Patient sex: M
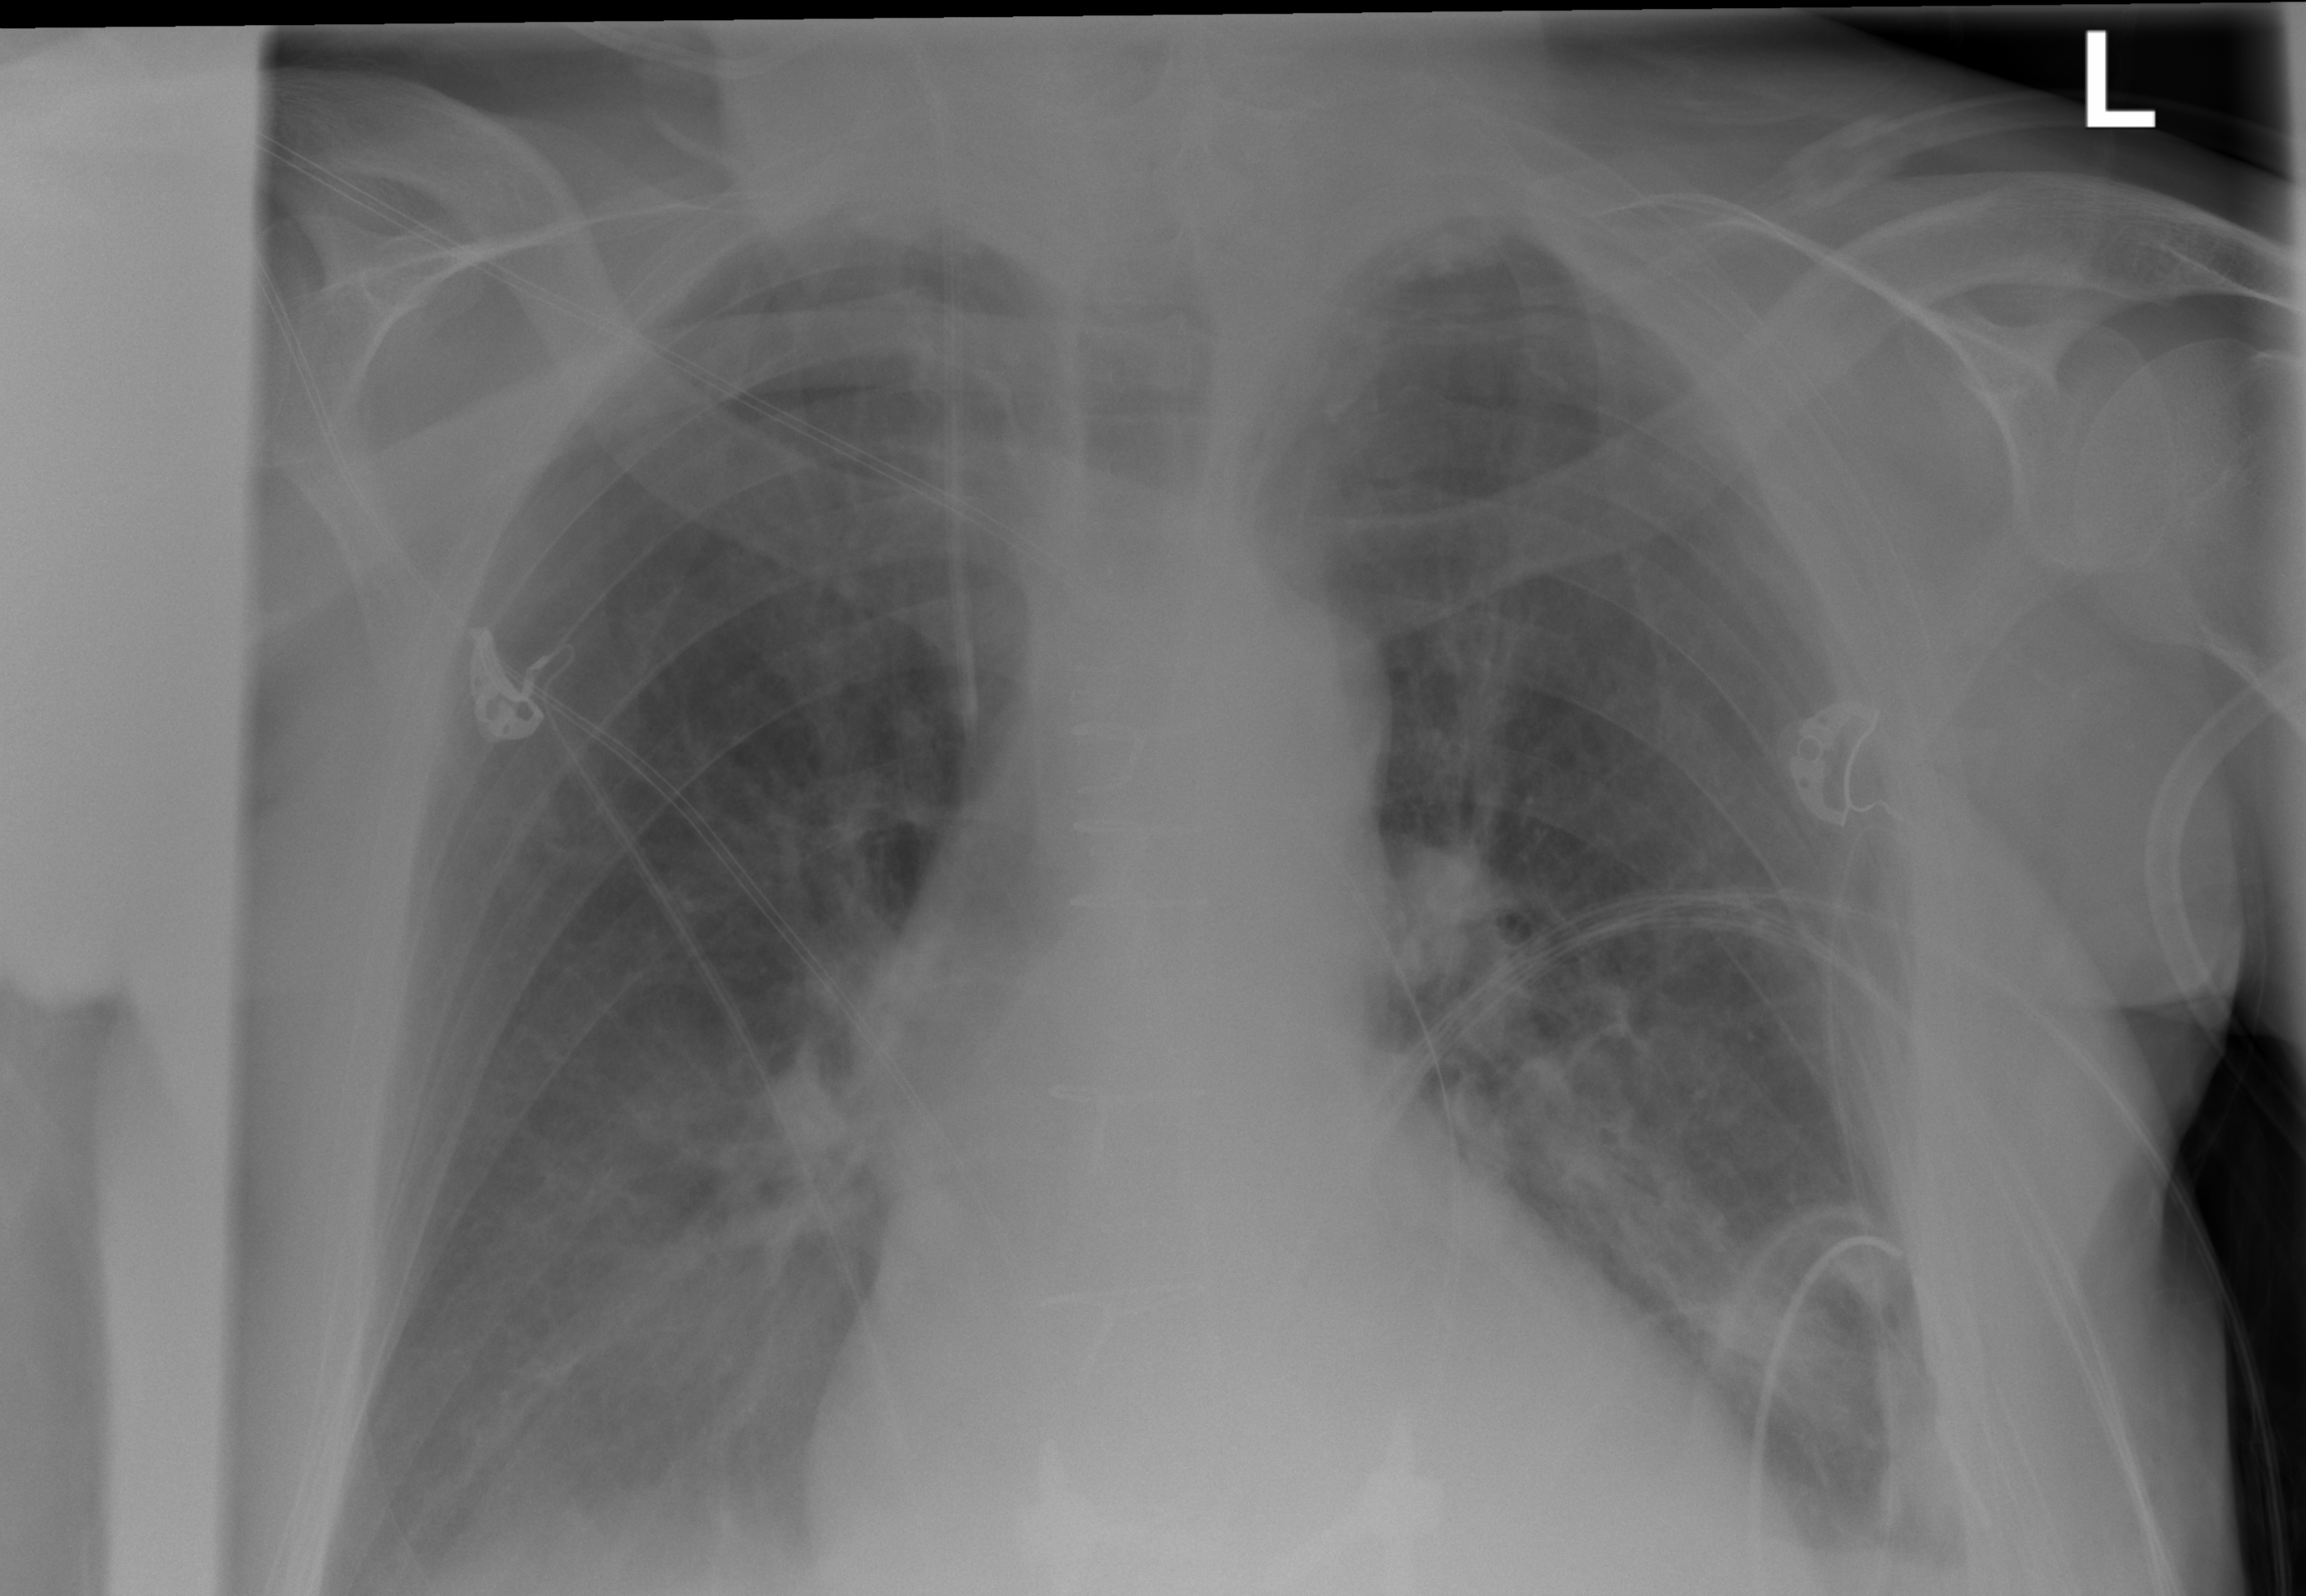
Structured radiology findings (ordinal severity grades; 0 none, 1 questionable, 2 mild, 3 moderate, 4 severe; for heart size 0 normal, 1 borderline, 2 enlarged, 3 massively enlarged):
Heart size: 0
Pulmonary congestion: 2
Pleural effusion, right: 0
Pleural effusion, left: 0
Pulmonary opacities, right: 0
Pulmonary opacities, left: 0
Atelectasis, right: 0
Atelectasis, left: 0